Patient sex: F
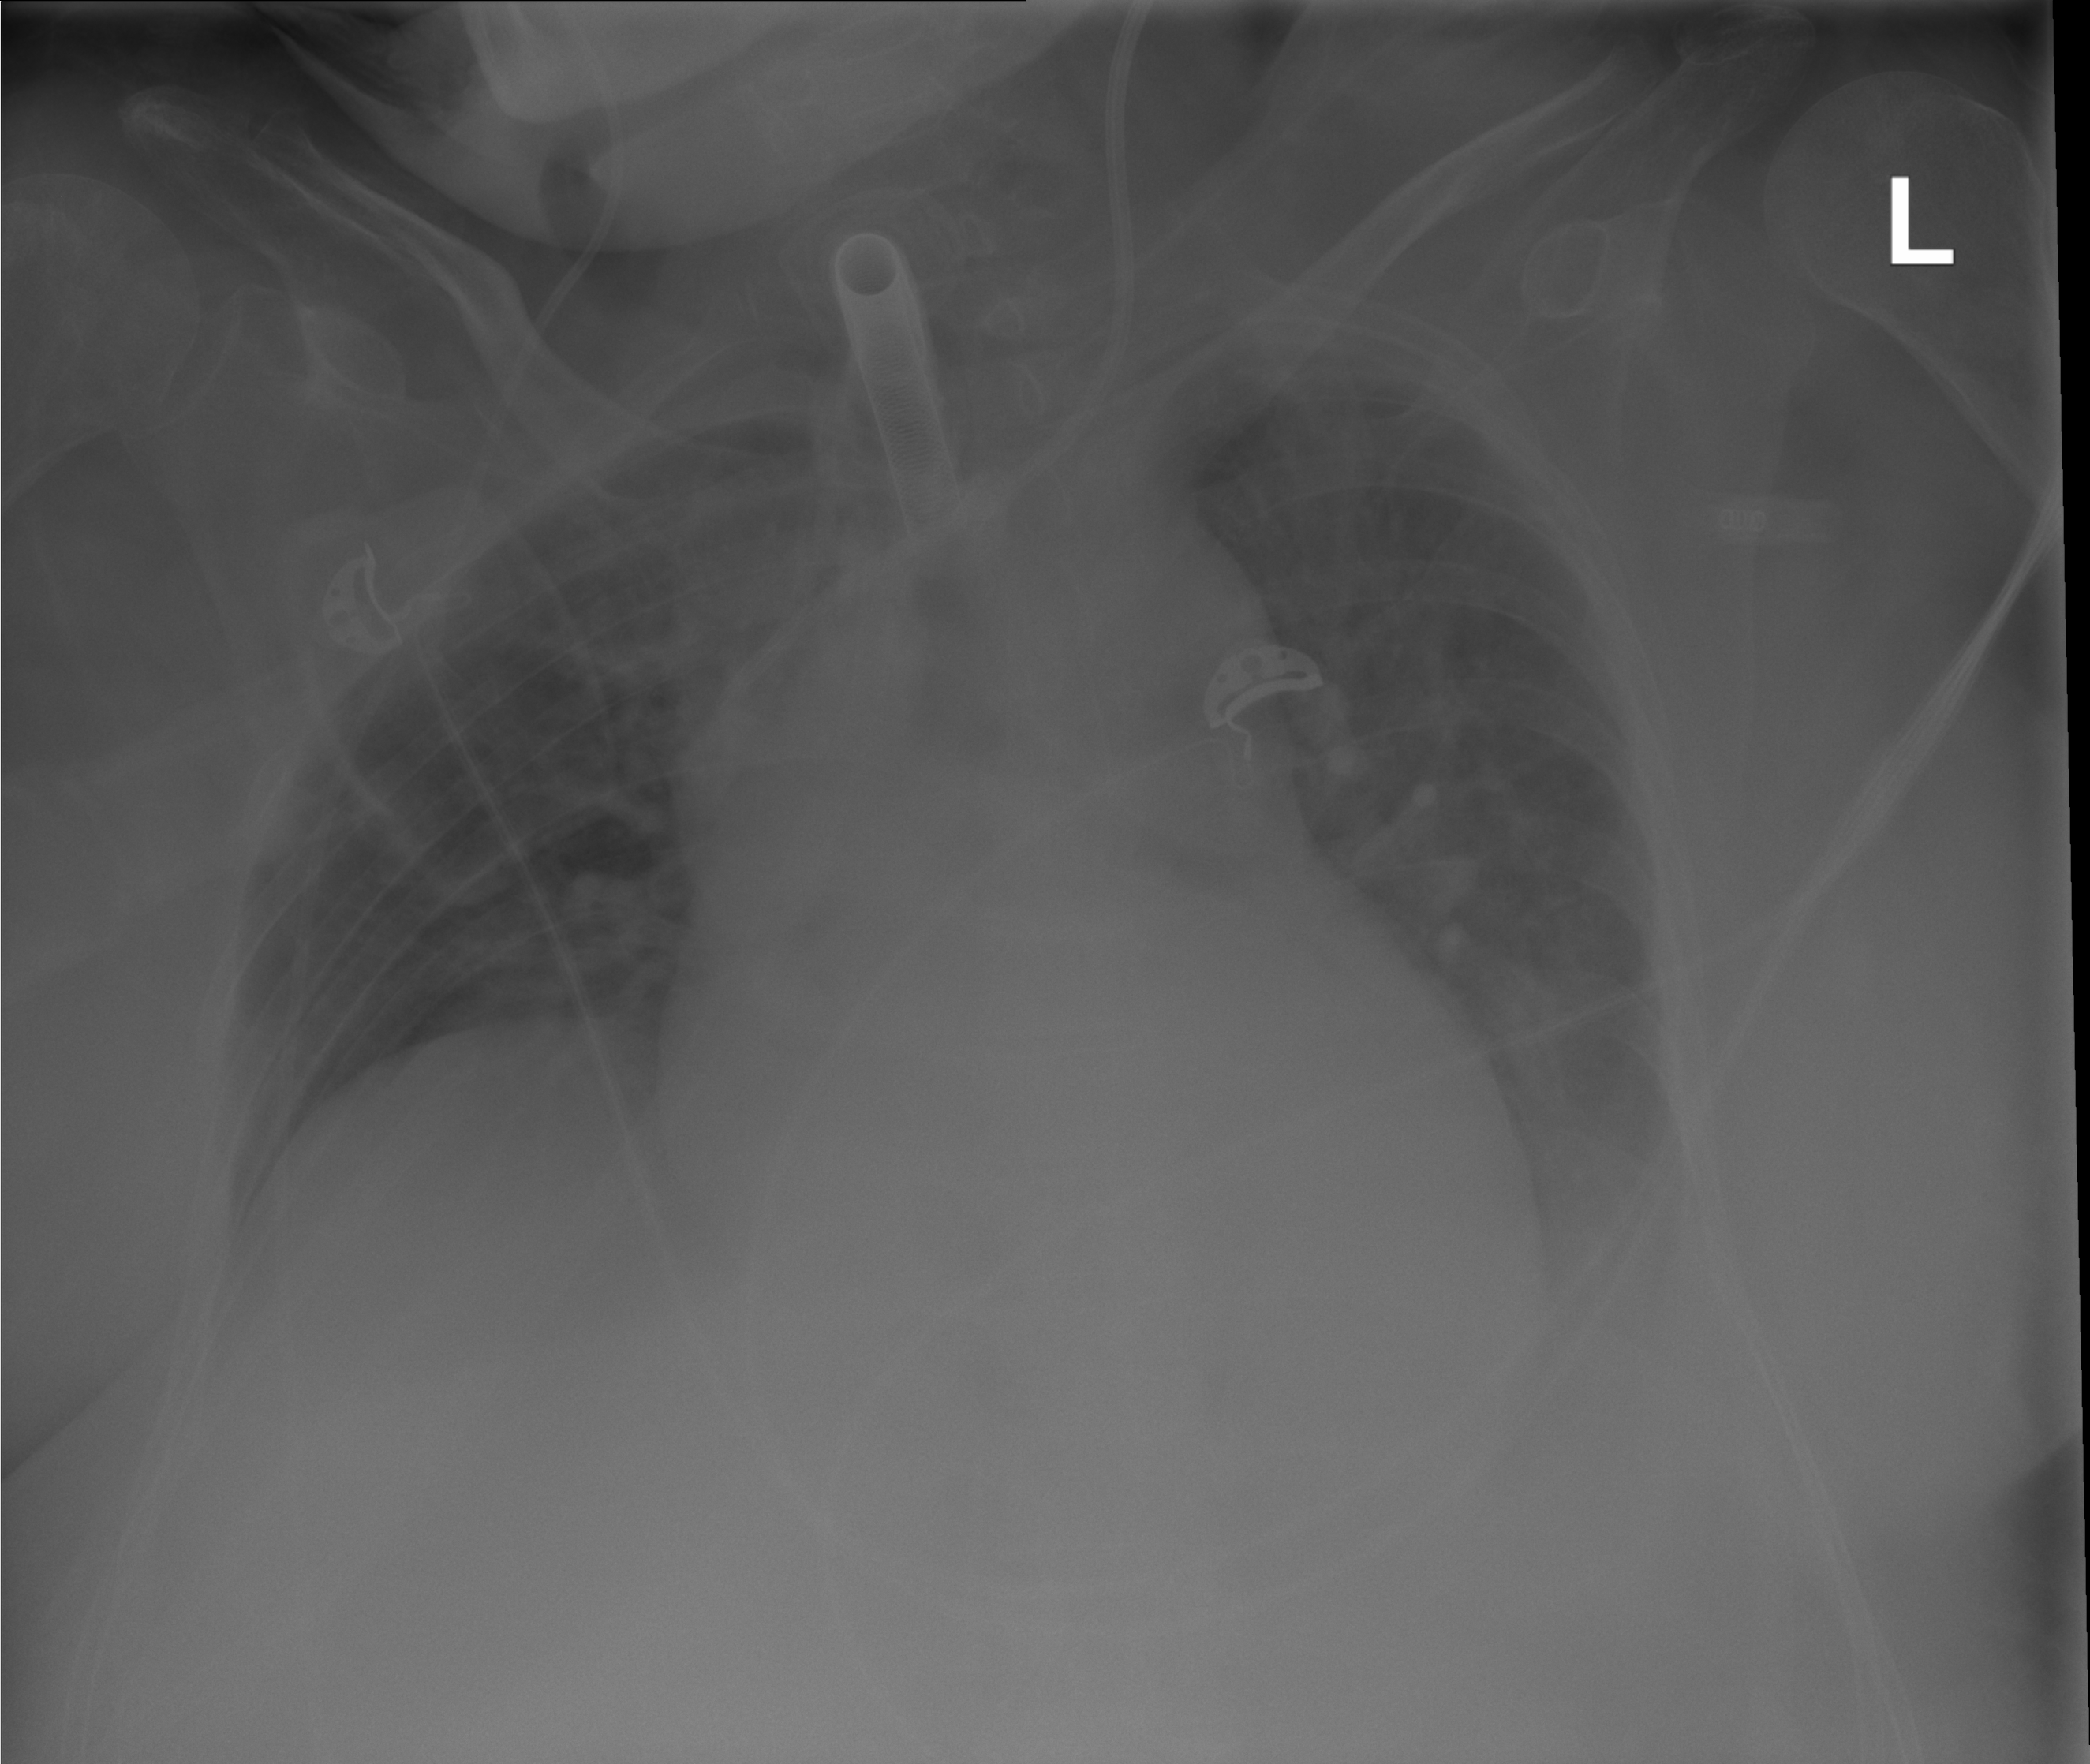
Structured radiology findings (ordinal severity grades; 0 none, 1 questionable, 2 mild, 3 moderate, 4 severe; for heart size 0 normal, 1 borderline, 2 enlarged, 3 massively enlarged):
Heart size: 2
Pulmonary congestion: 2
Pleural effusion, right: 0
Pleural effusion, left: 2
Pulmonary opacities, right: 1
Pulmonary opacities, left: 2
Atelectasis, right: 2
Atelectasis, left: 3